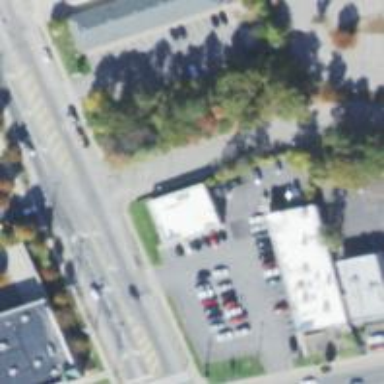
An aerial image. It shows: Driveway with asphalt surface on service road. There is sidewalk on the left side.